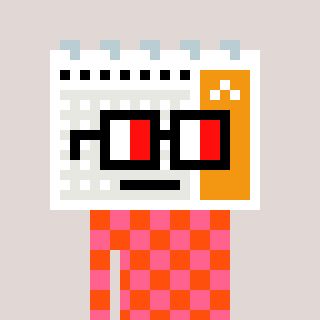
a pixel art character with square glasses with black frames and red eyes, a calendar-shaped head and a orange-colored body on a warm background